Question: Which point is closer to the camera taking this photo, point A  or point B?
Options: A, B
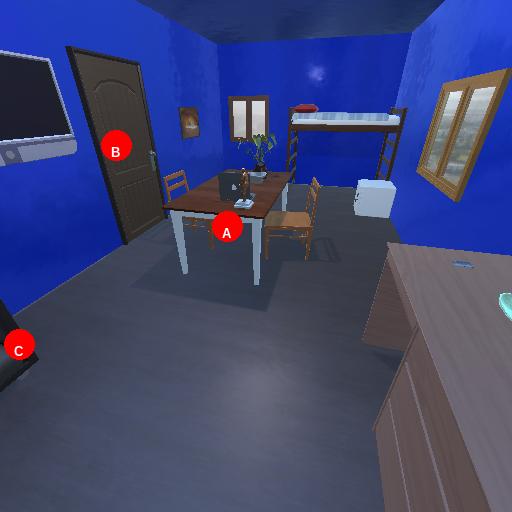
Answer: A